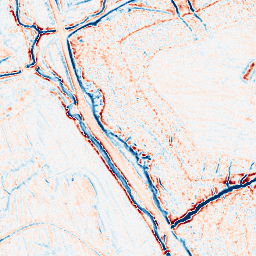
Category: edge_preserving
Decomposition family: bilateral
Decomposition parameters: d: 9
sigma_color: 100
sigma_space: 50
Upsampling method: bicubic
Upsampling parameters: scale: 8
Upsampling scale: 8